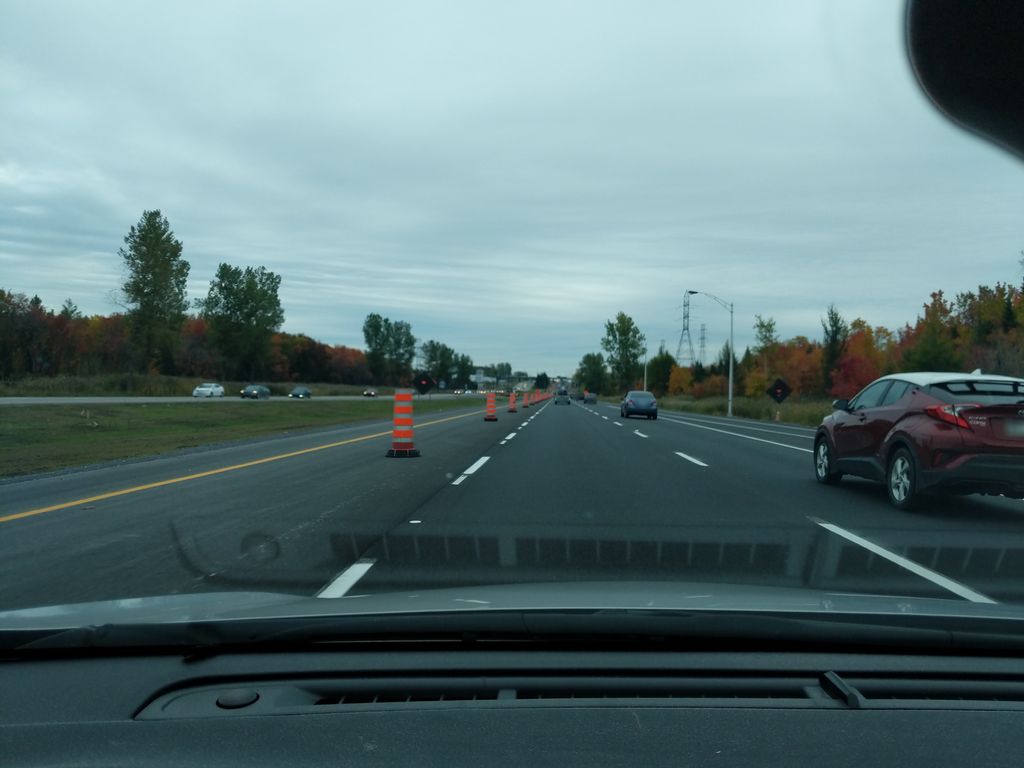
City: quebec_city